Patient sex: M
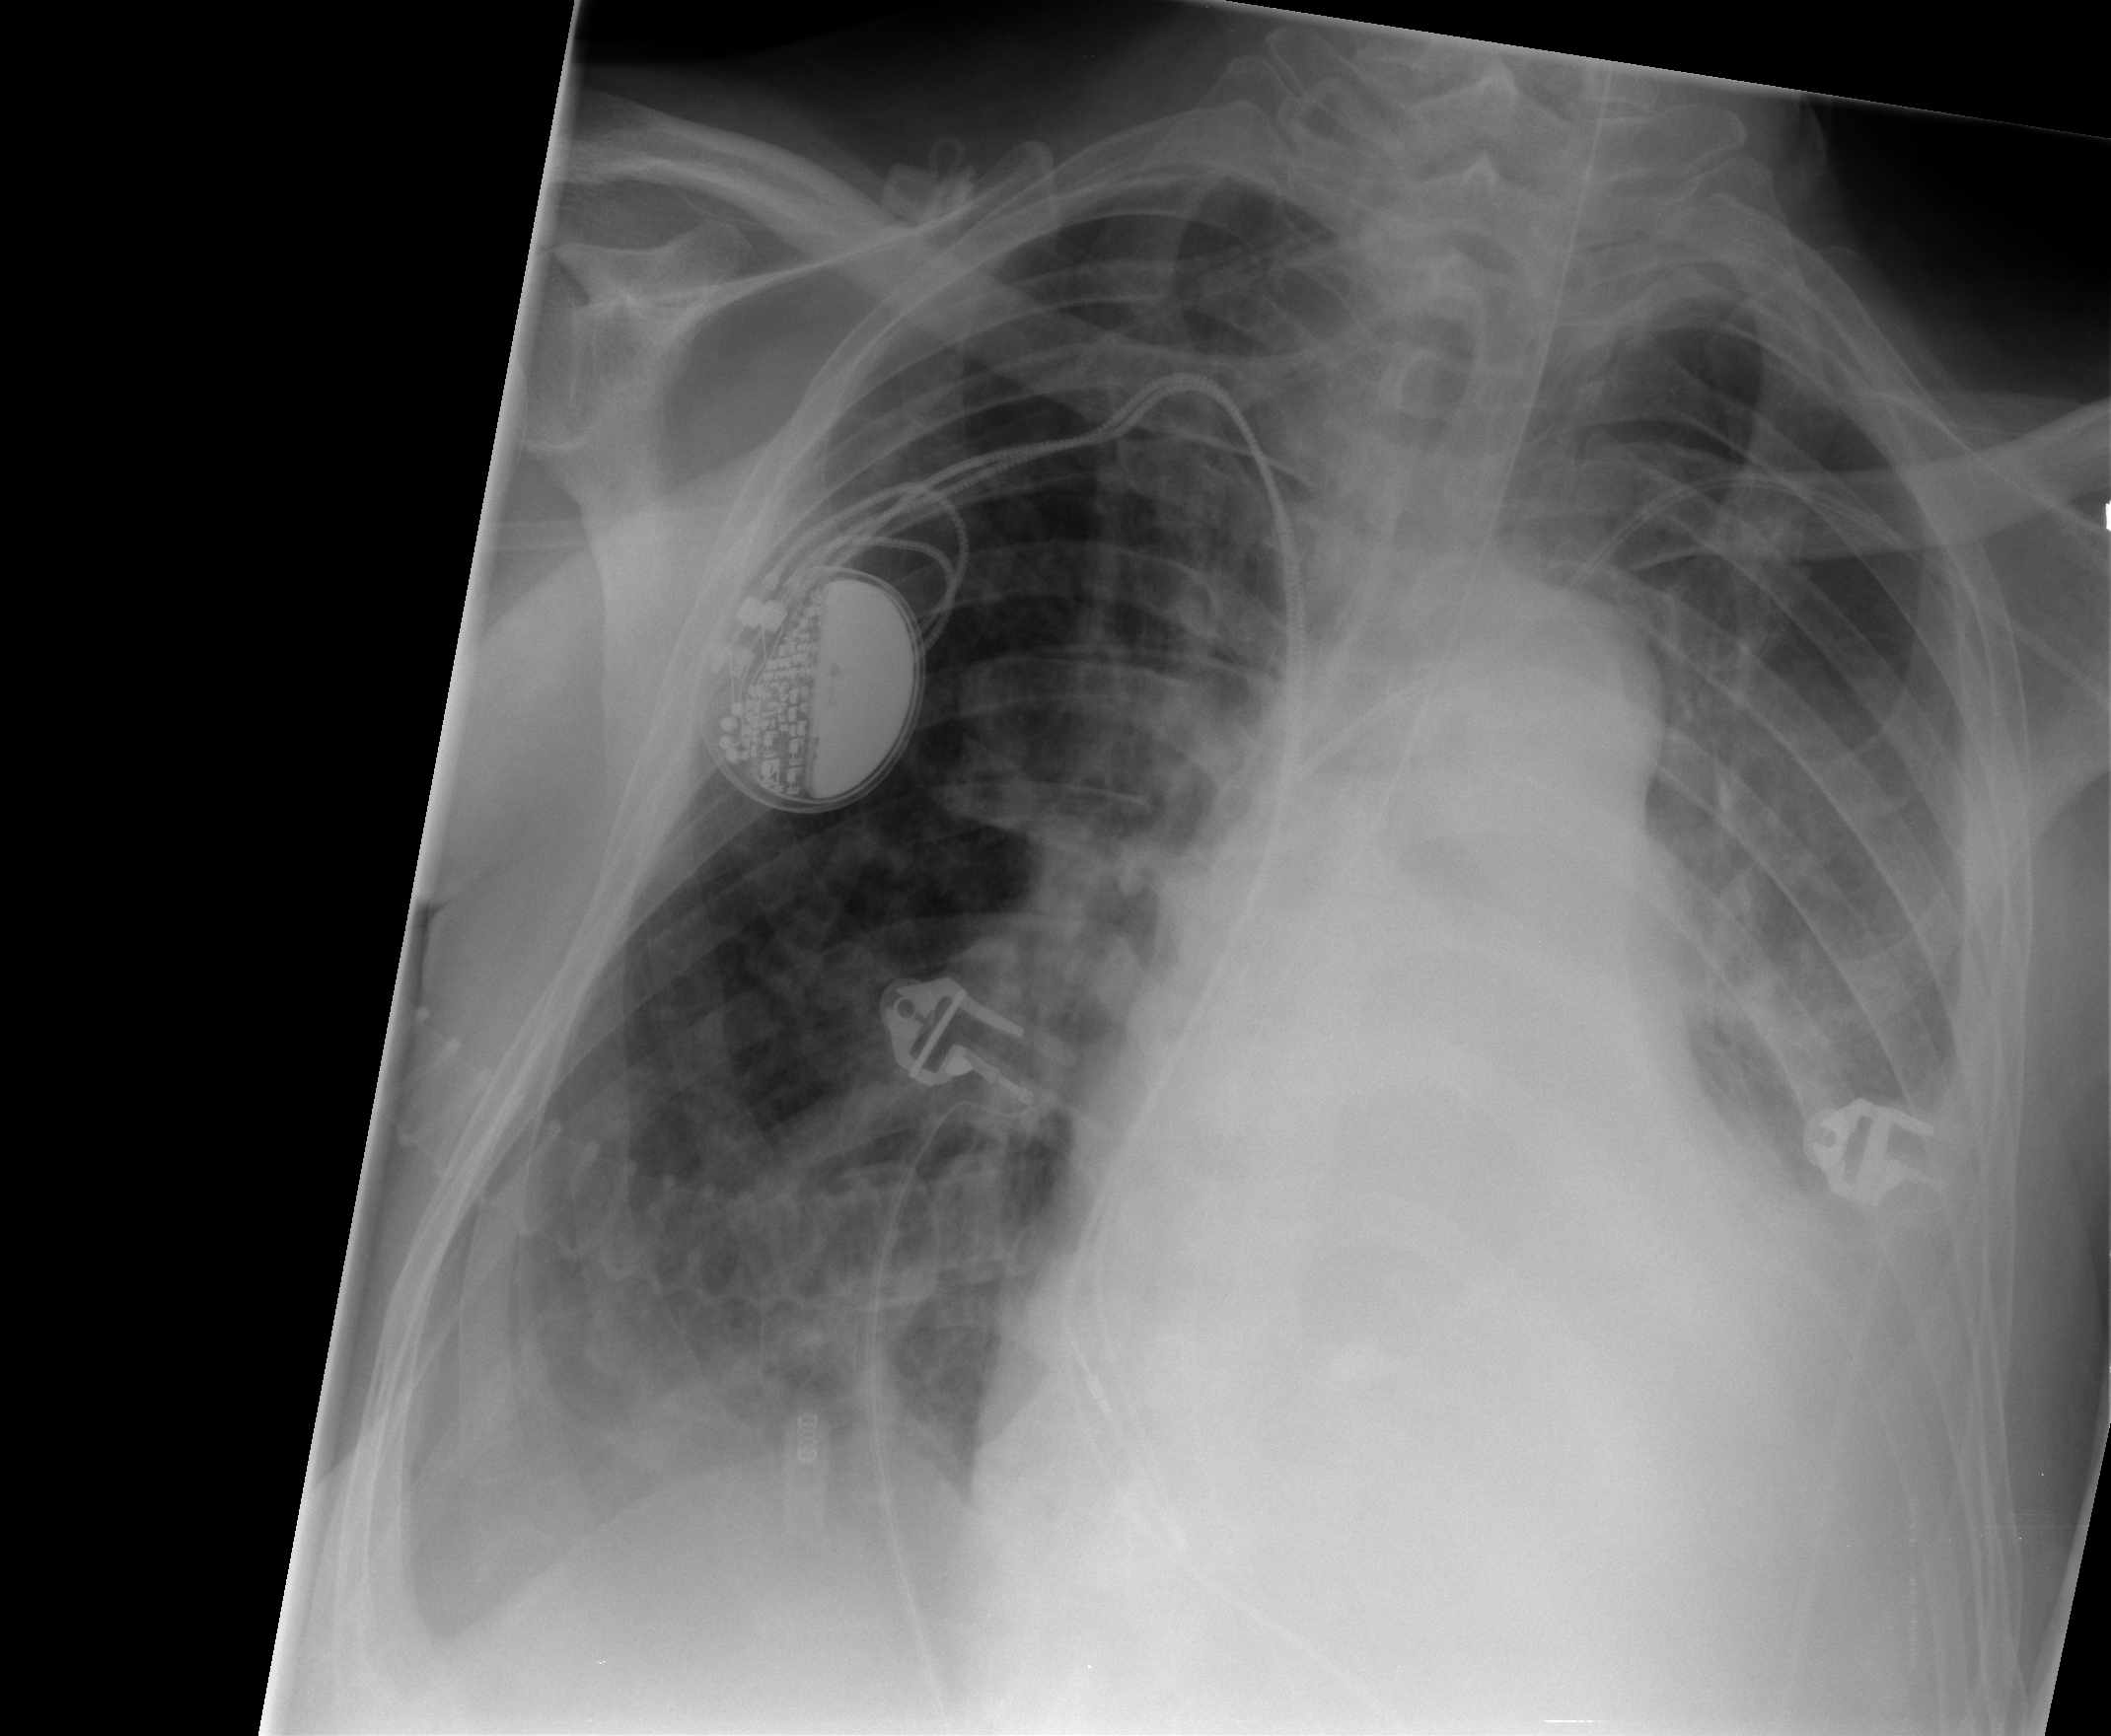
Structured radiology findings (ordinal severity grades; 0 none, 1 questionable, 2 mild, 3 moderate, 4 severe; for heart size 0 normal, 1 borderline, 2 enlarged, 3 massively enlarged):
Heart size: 1
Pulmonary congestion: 1
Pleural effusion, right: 2
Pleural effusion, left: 3
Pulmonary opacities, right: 0
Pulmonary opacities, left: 0
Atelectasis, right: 3
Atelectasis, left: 3